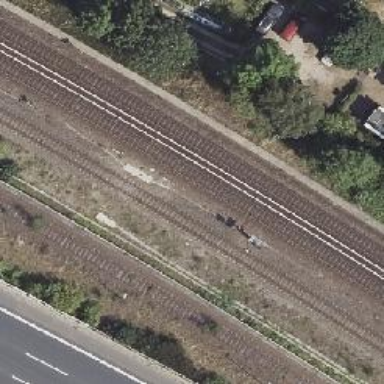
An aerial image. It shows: Railway signal.